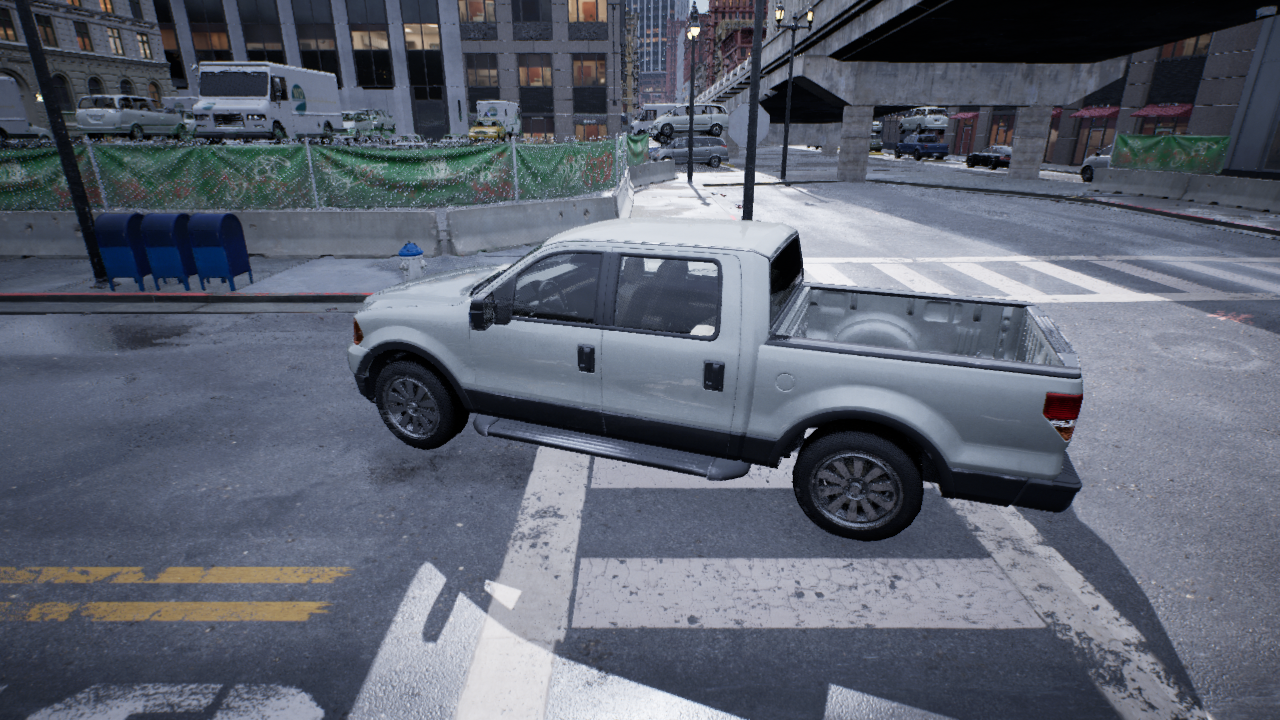
Venue: intersection
Lighting: overcast
Vehicle rig: pickup